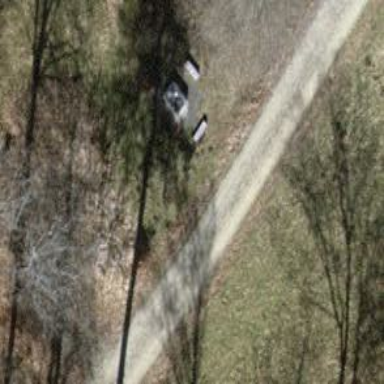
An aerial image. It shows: Bench for seating.